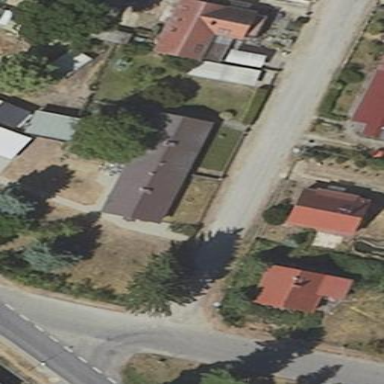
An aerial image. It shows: Semidetached house.